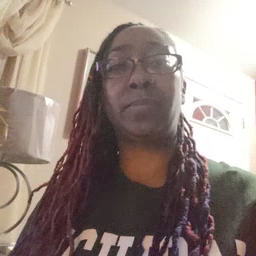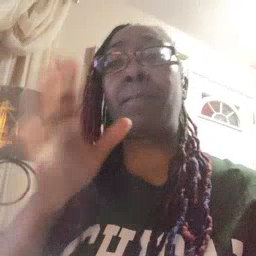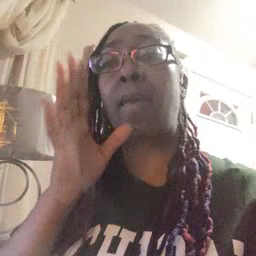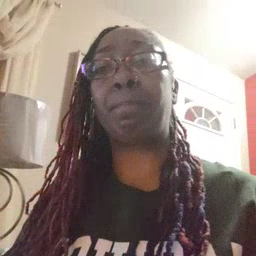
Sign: mom